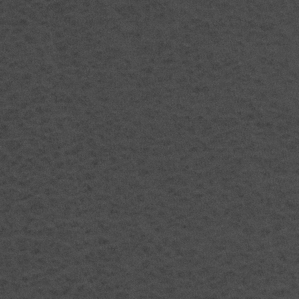
Label: frost